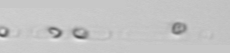
Label: Skeletonema